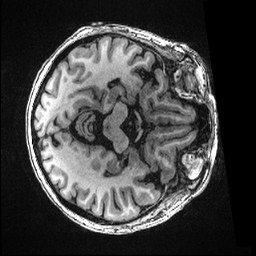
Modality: T1w
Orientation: axial
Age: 65
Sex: female
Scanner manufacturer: ge
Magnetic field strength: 3 T
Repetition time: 0.008096 s
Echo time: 0.003548 s